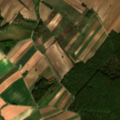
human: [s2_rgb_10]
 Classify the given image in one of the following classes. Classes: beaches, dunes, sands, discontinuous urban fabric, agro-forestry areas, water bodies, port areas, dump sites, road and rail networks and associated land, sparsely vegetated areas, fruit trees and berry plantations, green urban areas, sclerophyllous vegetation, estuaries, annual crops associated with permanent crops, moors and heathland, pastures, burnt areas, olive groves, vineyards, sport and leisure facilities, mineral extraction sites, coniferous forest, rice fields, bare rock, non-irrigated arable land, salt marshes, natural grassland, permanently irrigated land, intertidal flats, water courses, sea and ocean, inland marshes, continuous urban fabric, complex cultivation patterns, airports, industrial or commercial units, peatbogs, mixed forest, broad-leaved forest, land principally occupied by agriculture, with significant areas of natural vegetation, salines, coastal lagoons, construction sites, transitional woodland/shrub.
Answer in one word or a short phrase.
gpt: discontinuous urban fabric, non-irrigated arable land, land principally occupied by agriculture, with significant areas of natural vegetation, broad-leaved forest